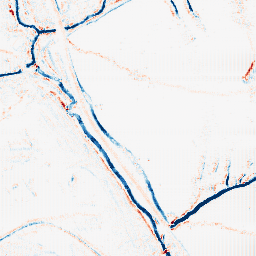
Category: morphological
Decomposition family: morphological_square
Decomposition parameters: operation: average
size: 5
Upsampling method: fft_zeropad
Upsampling parameters: scale: 8
Upsampling scale: 8